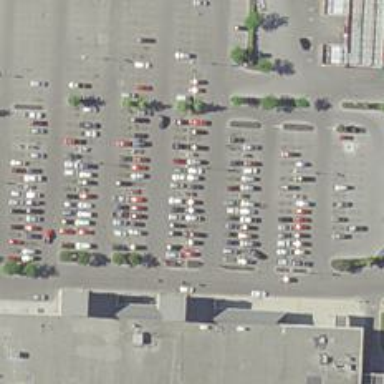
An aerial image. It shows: Trolley bay.